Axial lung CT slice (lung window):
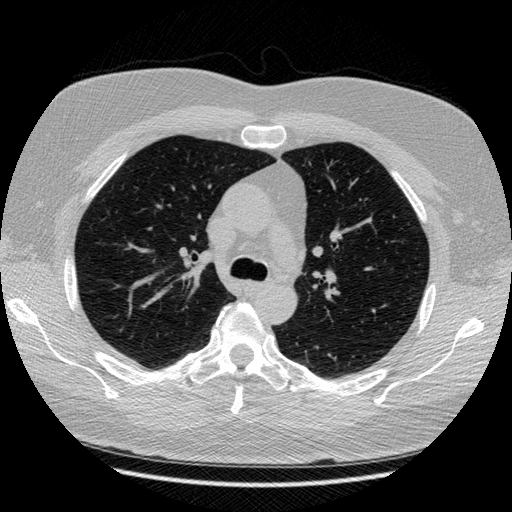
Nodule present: no